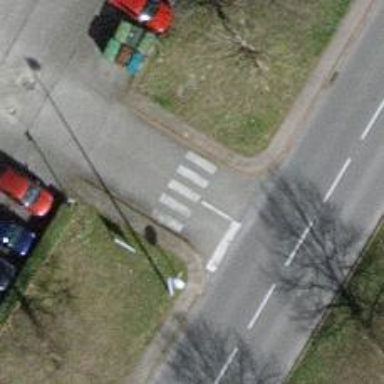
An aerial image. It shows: Zebra crossing for pedestrians.